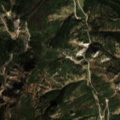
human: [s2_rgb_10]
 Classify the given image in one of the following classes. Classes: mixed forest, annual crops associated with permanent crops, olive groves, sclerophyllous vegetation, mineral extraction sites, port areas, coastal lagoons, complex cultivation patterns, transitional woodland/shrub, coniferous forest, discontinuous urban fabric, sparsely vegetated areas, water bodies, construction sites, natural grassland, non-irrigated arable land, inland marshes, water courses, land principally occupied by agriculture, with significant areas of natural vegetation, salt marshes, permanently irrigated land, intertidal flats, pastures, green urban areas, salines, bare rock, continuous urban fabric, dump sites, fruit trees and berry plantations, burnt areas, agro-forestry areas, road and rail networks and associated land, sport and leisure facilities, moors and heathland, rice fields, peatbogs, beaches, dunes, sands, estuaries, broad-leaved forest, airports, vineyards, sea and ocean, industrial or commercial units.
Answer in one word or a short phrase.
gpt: pastures, broad-leaved forest, coniferous forest, mixed forest